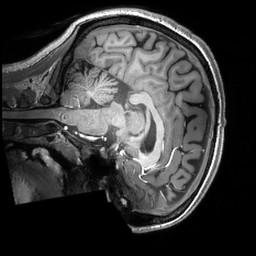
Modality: T1w
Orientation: sagittal
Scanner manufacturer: philips
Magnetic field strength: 7 T
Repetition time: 0.008 s
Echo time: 0.001974 s